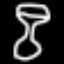
Label: hourglass